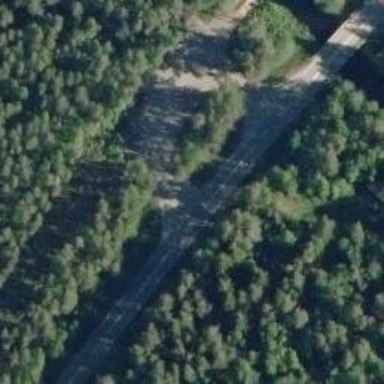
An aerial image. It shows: Simple road.